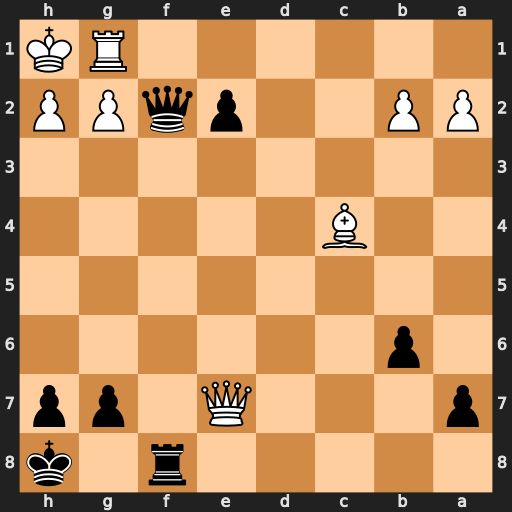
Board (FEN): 5r1k/p3Q1pp/1p6/8/2B5/8/PP2pqPP/6RK
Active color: b
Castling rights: -
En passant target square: -
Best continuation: Qxg1+ Kxg1 Rf1#